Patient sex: M
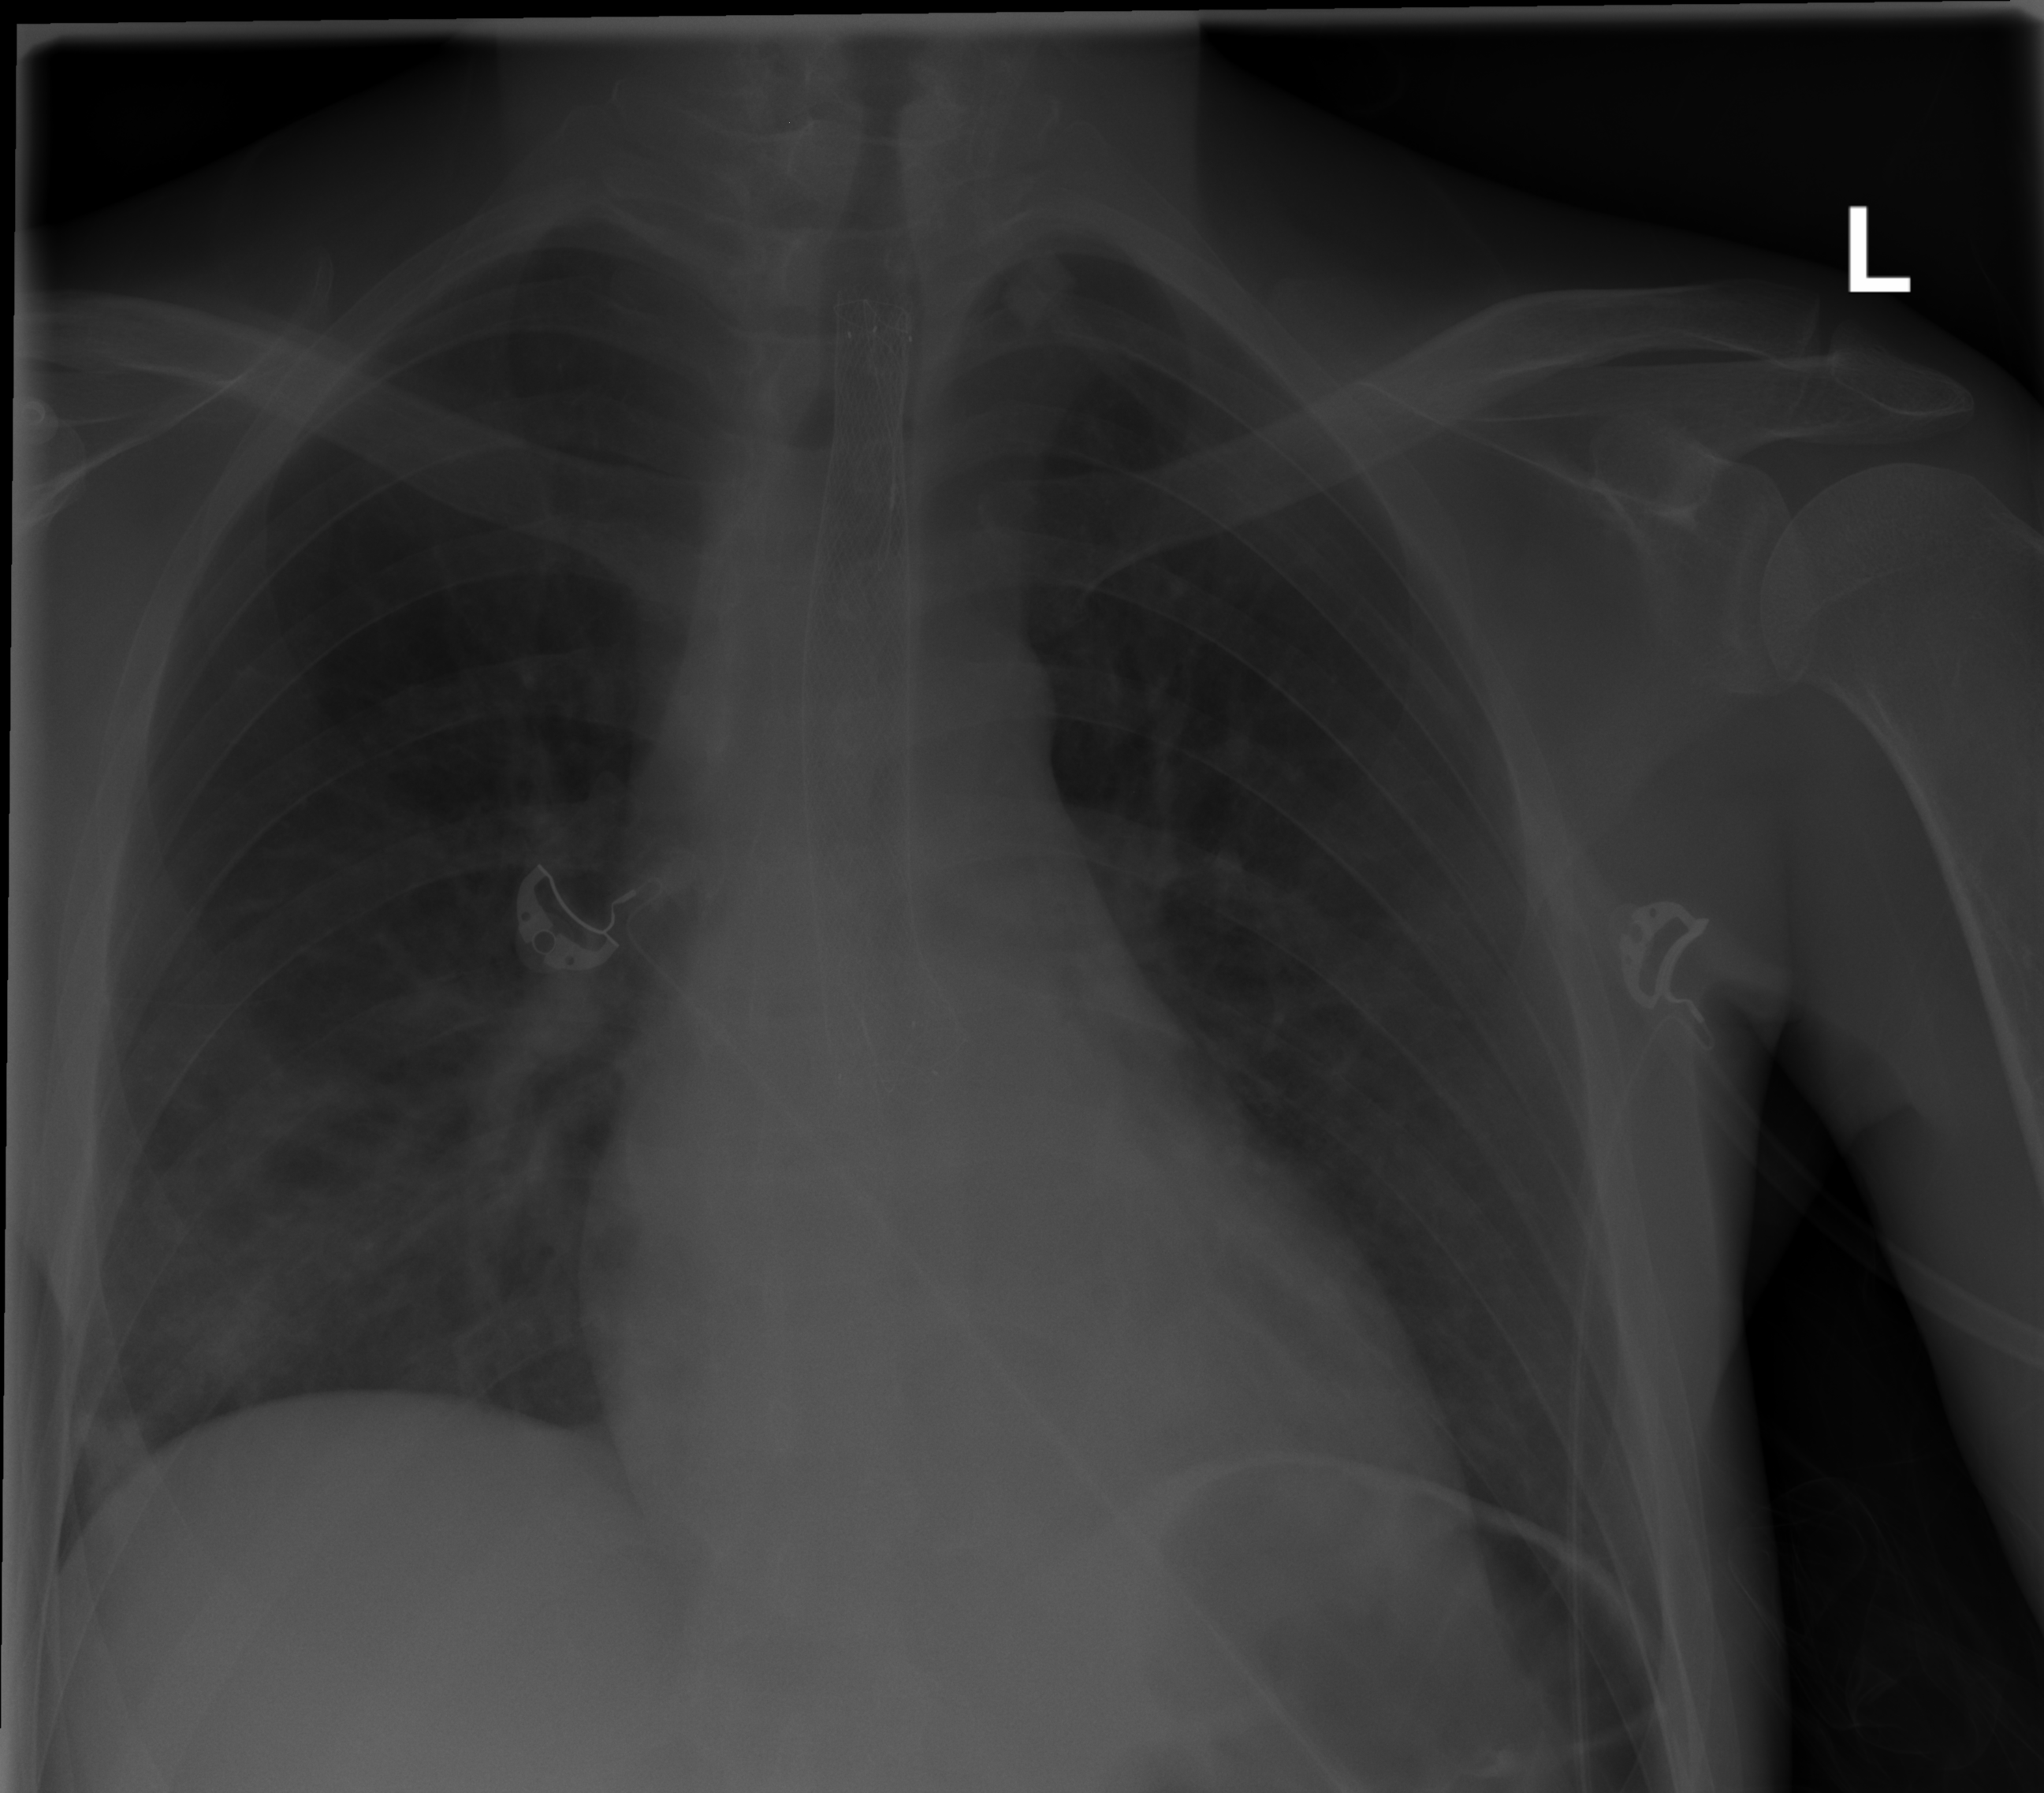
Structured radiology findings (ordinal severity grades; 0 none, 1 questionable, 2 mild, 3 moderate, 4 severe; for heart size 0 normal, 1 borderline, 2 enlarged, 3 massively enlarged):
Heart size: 0
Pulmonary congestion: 0
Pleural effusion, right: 0
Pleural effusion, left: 0
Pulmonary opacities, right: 2
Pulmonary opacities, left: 0
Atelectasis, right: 0
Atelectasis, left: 0